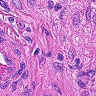
Metastatic tissue present: yes